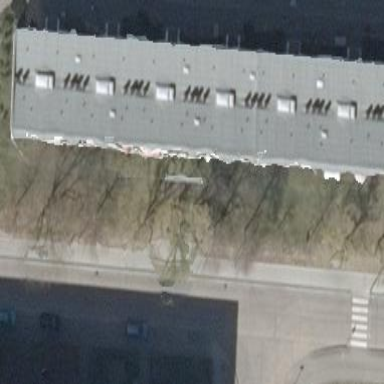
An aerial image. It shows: White apartment building with flat roof made of gray tar paper.